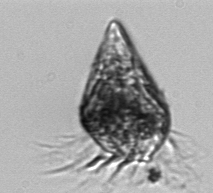
Label: Strombidium_wulffi